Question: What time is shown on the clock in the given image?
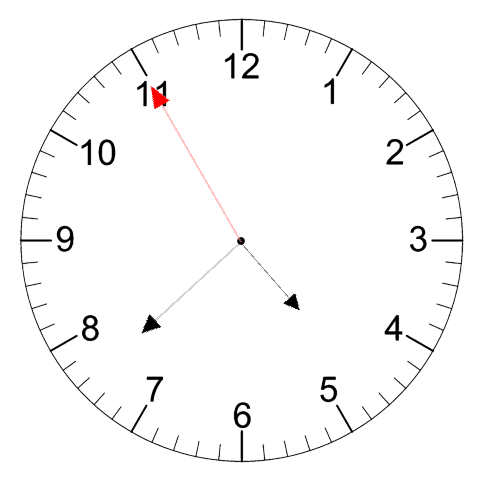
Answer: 04:37:55